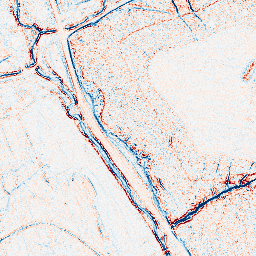
Category: edge_preserving
Decomposition family: bilateral
Decomposition parameters: d: 5
sigma_color: 150
sigma_space: 100
Upsampling method: lanczos
Upsampling parameters: scale: 2
Upsampling scale: 2